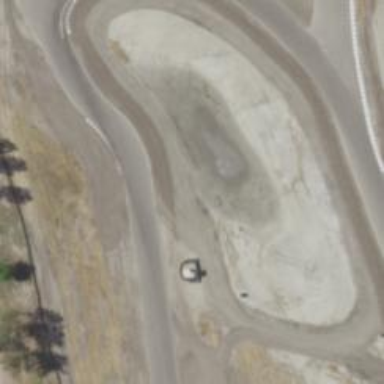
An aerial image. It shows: Motor sport raceway with asphalt surface.